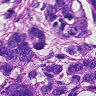
Metastatic tissue present: yes